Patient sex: F
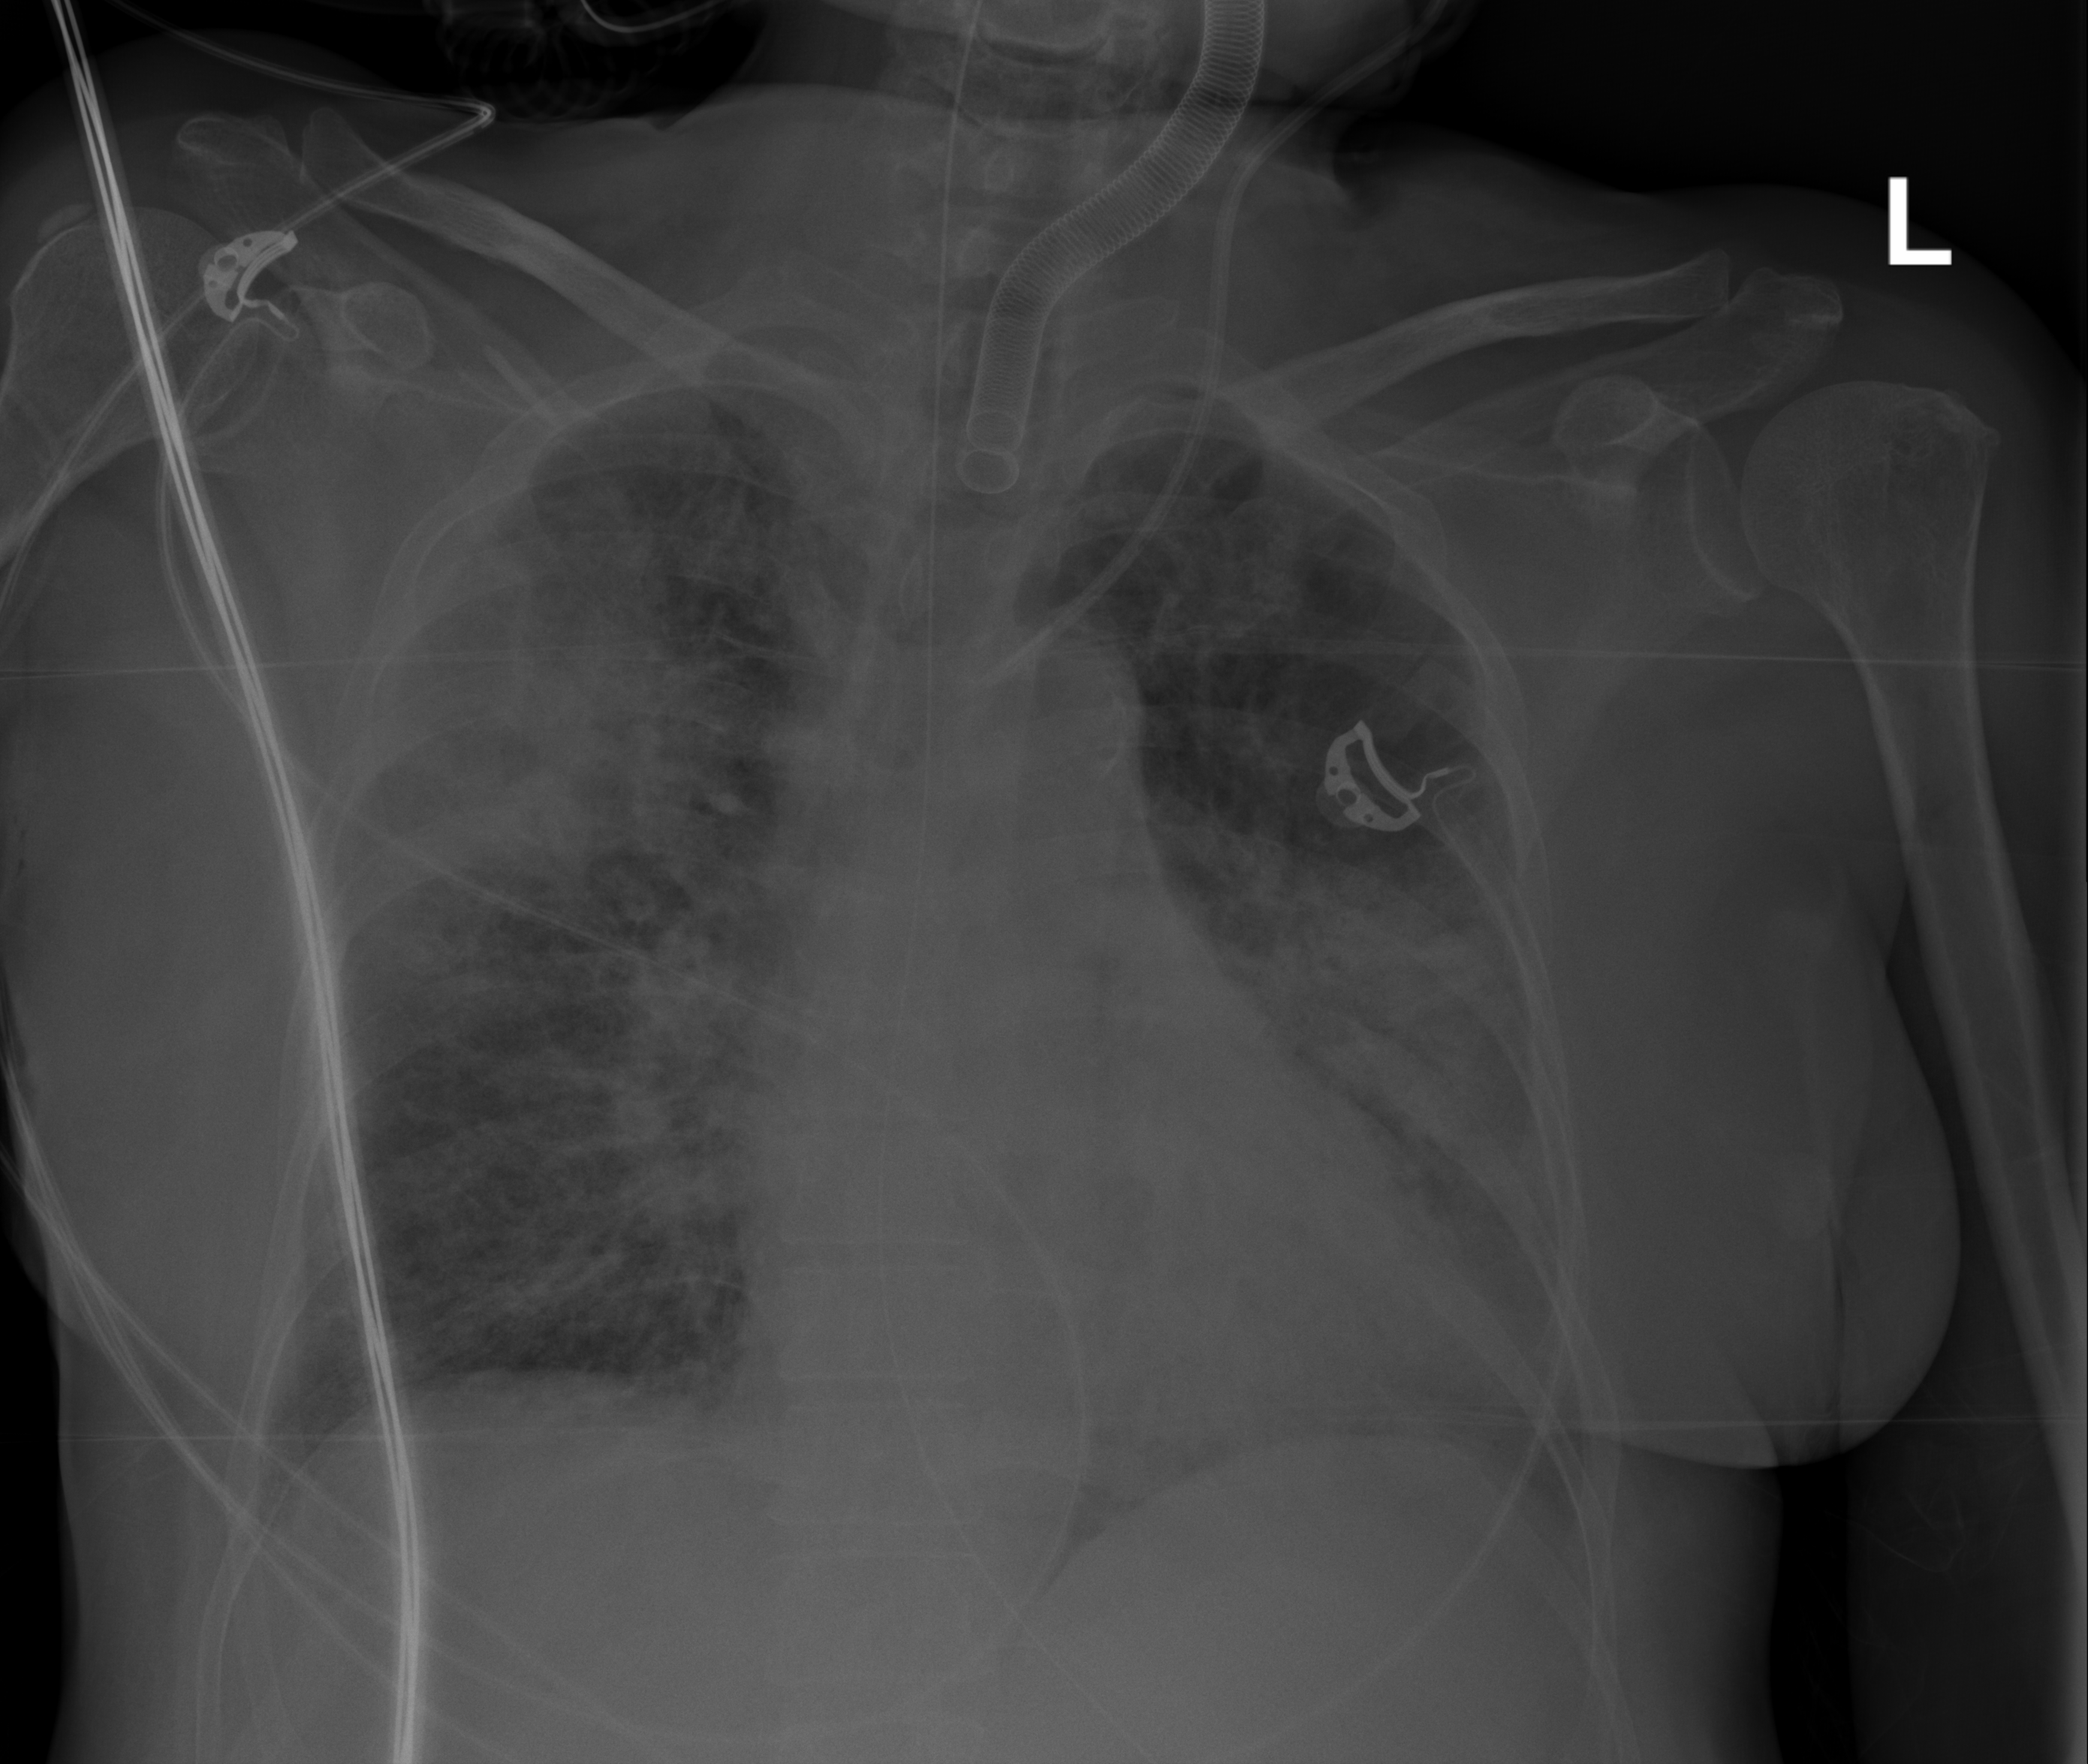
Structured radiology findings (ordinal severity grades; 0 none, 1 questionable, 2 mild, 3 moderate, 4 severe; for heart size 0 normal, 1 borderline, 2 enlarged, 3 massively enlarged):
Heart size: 2
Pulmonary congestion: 2
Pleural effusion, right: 0
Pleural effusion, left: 0
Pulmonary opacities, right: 3
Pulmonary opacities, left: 3
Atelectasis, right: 2
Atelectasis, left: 2